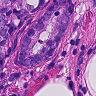
Metastatic tissue present: yes